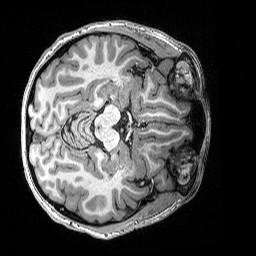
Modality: T1w
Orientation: axial
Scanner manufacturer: siemens
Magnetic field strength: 3 T
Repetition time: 2.53 s
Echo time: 0.0033 s